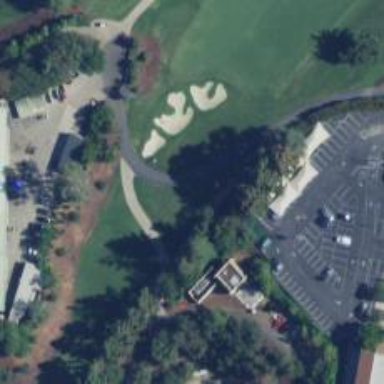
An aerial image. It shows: Golf cartpath that is also road path.